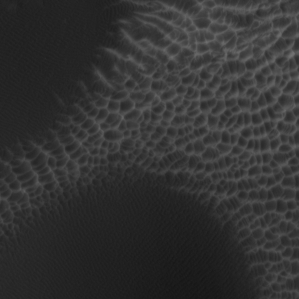
Label: non_frost